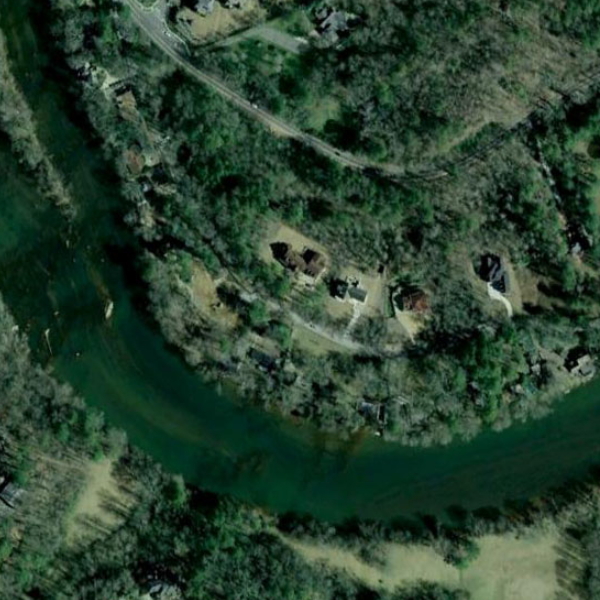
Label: River